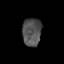
Tissue: skin
Cell type: Epithelial cells
Senescence score: 0.2546
Nuclear area (px): 522
Mean DAPI intensity: 80.927